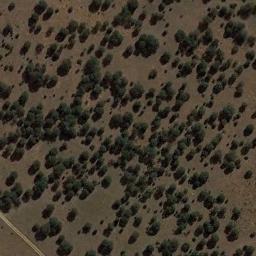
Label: chaparral